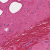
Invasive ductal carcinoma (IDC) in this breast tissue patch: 0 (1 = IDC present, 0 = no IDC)